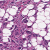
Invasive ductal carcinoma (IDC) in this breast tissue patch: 1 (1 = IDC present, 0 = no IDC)